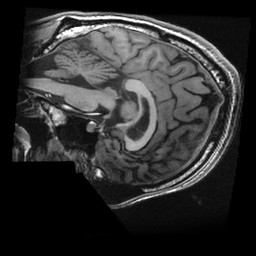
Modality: T1w
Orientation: sagittal
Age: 23
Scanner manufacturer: ge
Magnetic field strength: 3 T
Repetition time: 0.0083 s
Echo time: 0.003108 s